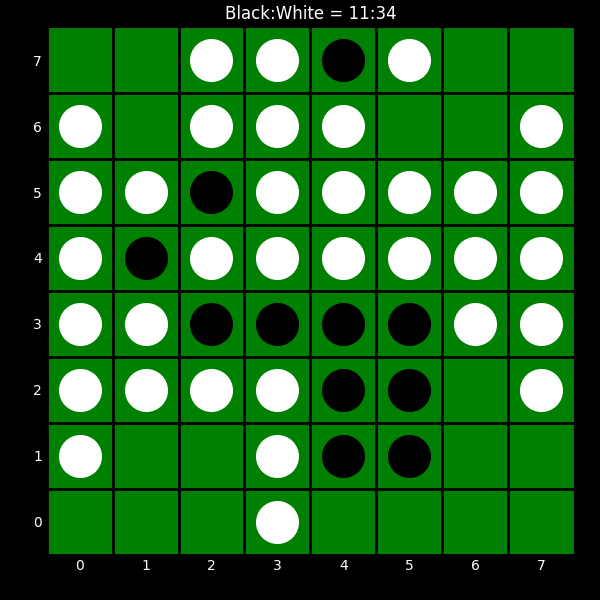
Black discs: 11
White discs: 34